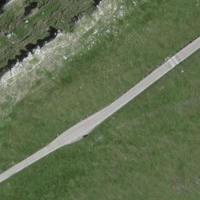
EUNIS habitat code: 23
Species observed at this site:
Noccaea montana